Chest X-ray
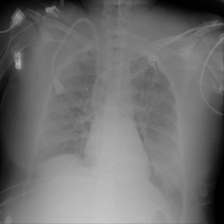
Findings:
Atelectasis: negative
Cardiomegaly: negative
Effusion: negative
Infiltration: negative
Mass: negative
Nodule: negative
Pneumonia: negative
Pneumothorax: negative
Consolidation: negative
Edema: negative
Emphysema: negative
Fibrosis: negative
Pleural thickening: negative
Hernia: negative